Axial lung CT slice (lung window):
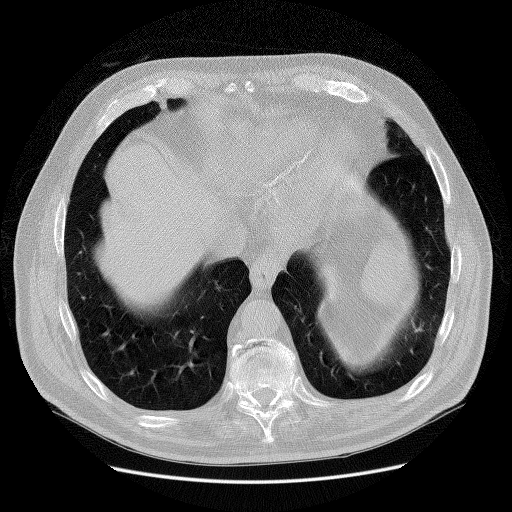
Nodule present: no